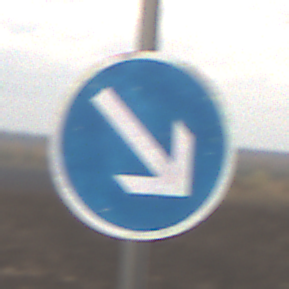
Verkehrszeichen: VorgeschriebeneVorbeifahrtRechts
Umgebung: Outdoor, Nature
Tageszeit: MorningAfternoon
Wetter: Overcast
Licht: Natural
Jahreszeit: NotSpecified
Kontrast: LowContrast